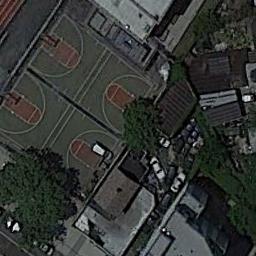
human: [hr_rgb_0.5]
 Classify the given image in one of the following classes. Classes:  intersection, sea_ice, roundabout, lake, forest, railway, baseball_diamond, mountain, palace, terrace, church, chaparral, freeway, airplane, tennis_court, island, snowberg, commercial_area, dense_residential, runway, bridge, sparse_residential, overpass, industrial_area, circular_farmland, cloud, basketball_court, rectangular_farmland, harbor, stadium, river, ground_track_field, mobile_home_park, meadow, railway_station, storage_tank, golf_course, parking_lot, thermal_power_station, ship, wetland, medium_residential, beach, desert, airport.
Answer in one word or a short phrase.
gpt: basketball_court